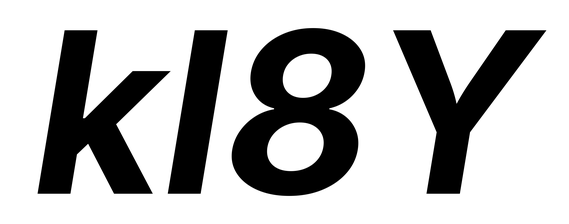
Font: Inter-Italic_Bold_Italic